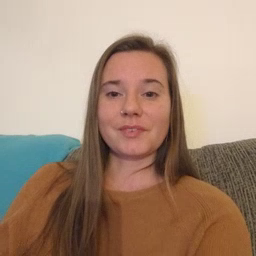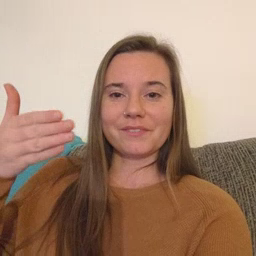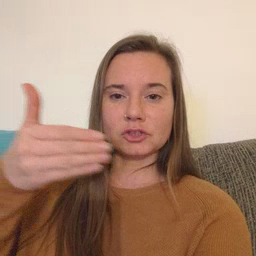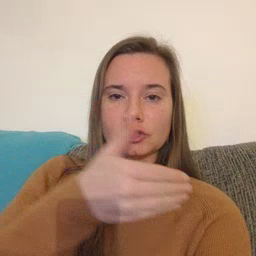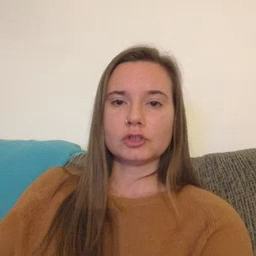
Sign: fish